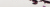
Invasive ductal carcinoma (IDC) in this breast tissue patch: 0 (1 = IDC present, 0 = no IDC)